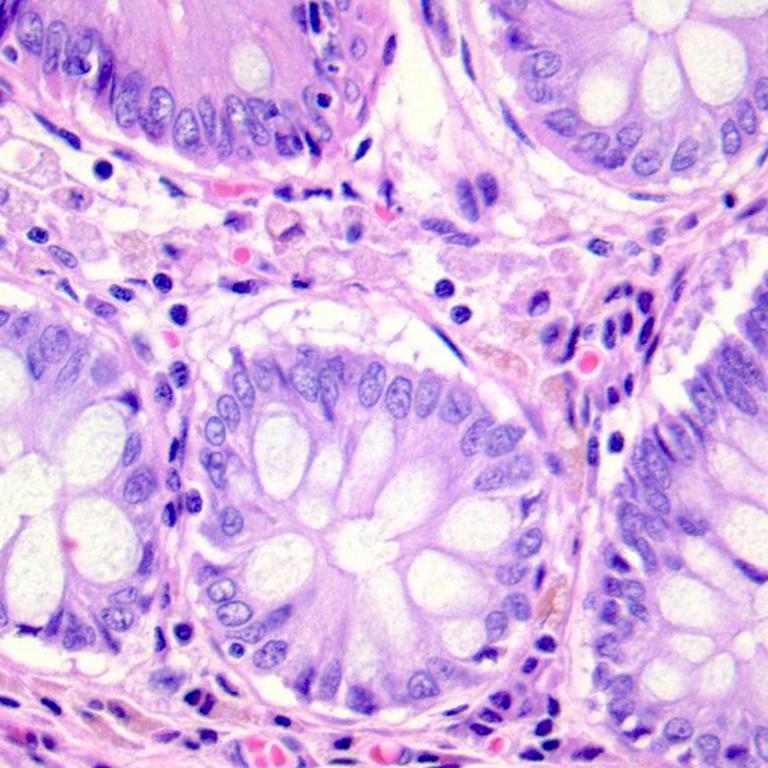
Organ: colon
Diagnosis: benign